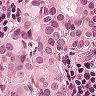
Metastatic tissue present: yes